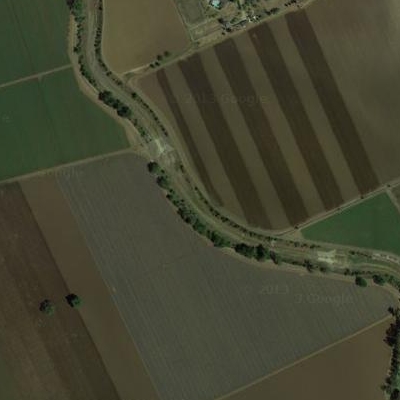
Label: bField